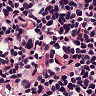
Metastatic tissue present: no